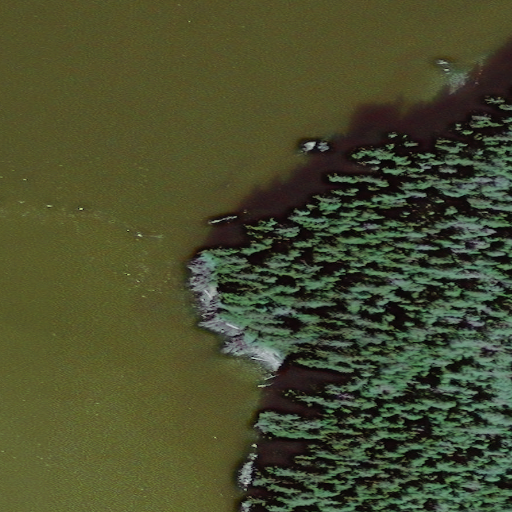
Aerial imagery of cape in Alaska named Stockade Point containing only unknown